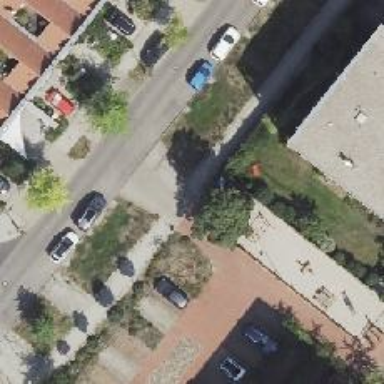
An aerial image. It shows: Service road with street-side parking on the right.